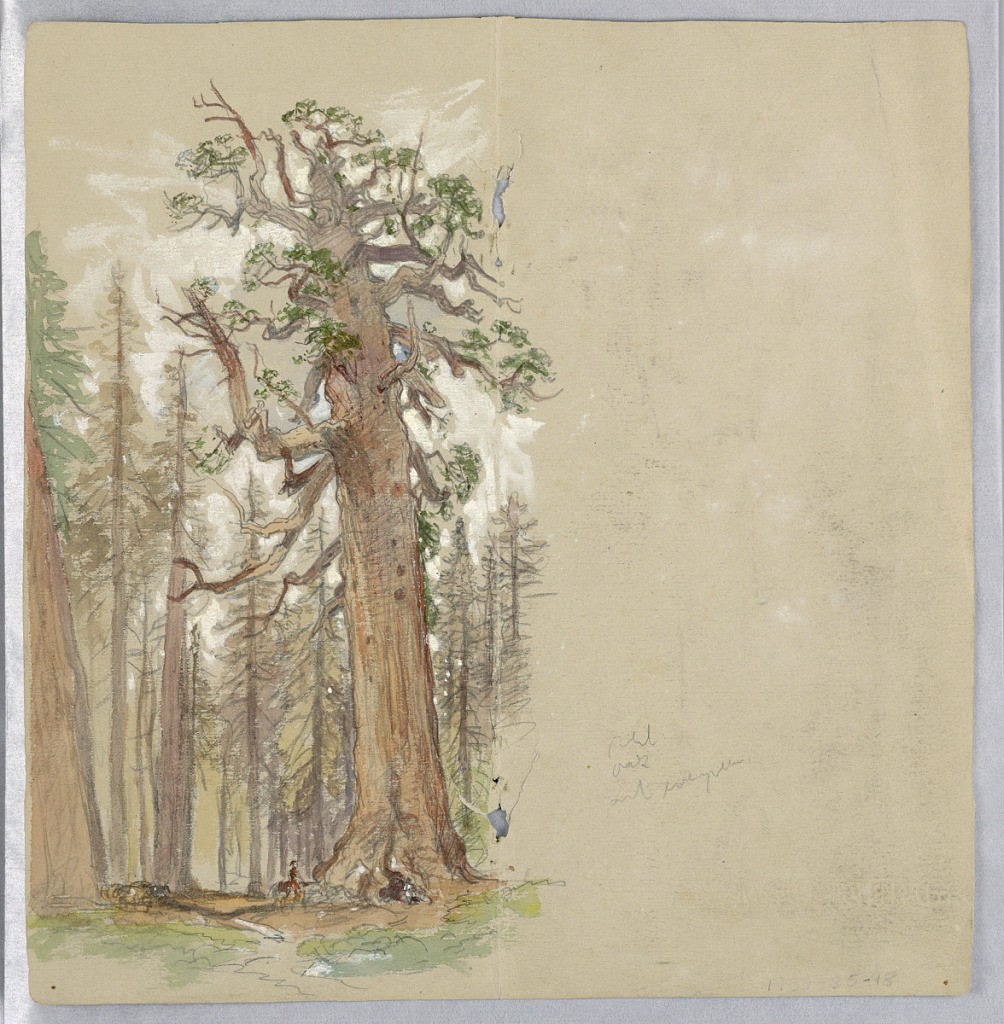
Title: Oak and Evergreen
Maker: Samuel Colman, American, 1832–1920
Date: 1880–90
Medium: Brush and watercolor, white gouache, graphite on cream paper
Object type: Drawing
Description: Trees on left half of page. Figures under the trees. Verso: trees, upper left; mountains running horizontally, lower left and upper right; mountains, upside down, lower right.